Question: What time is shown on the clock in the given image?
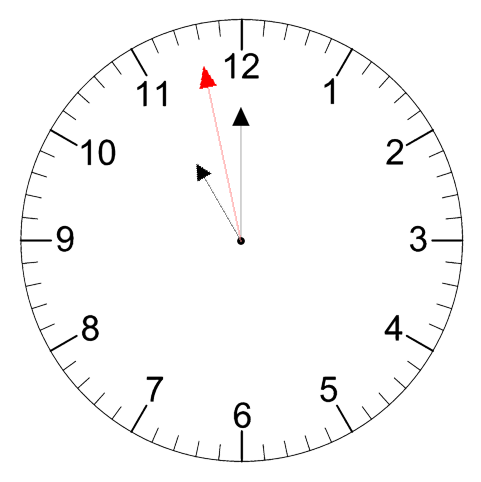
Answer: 10:59:58